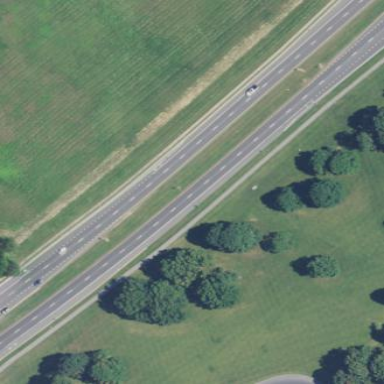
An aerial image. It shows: Traffic island covered with grass.